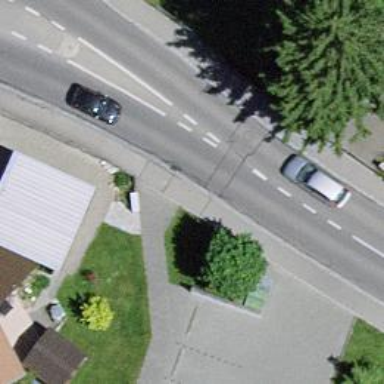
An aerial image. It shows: Tertiary road.